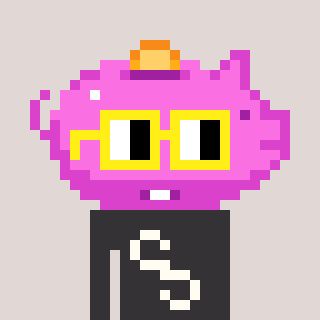
a pixel art character with square yellow glasses, a piggybank-shaped head and a grayscale-colored body on a warm background